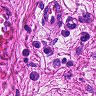
Metastatic tissue present: no